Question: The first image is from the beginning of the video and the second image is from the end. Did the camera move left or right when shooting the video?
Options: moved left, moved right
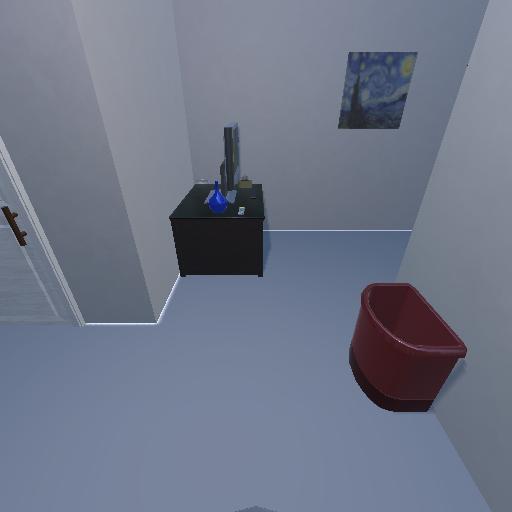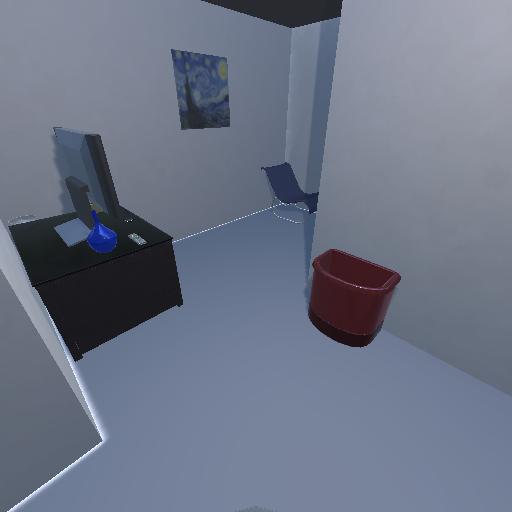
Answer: moved left